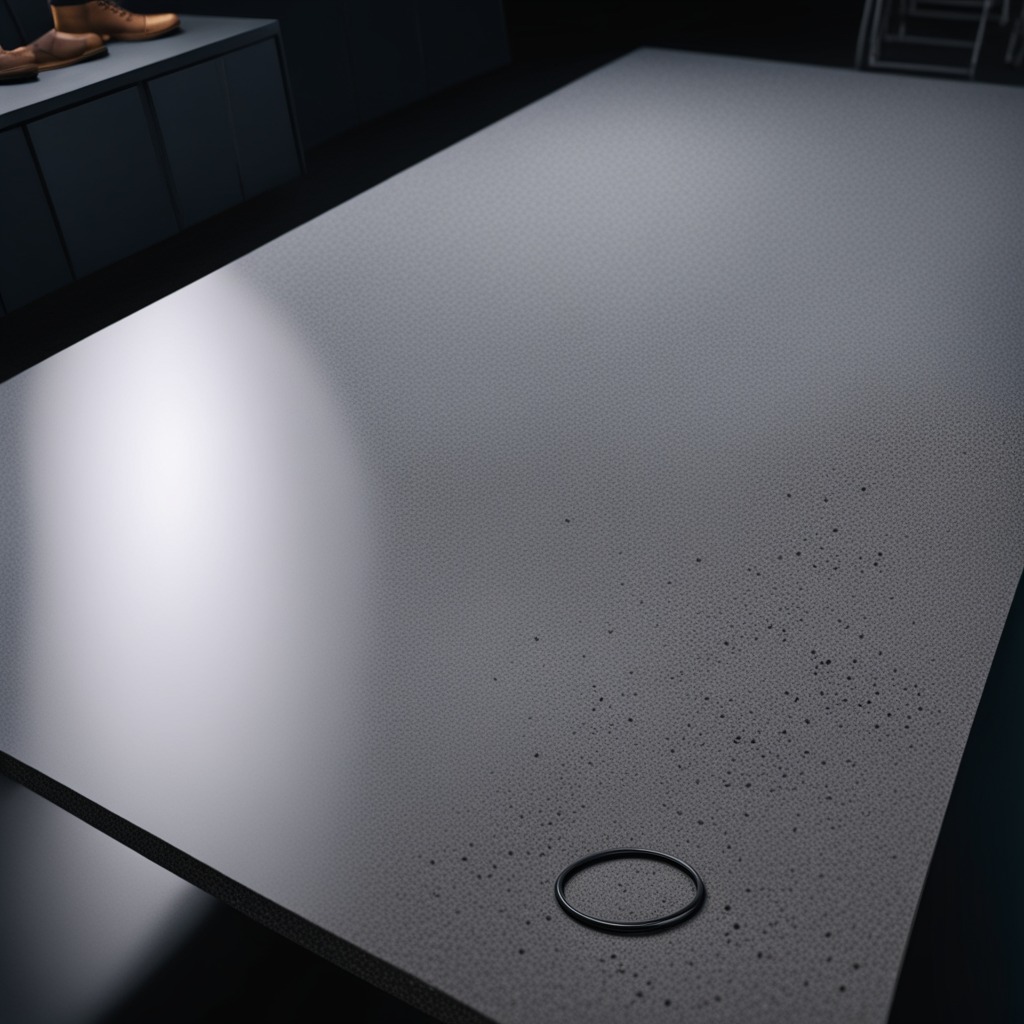
A rubber O-ring is lying on a clean granite table inside a workshop at night dim ambient light soft shadows worn but